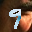
Label: 9